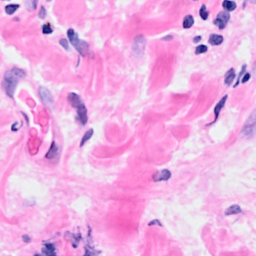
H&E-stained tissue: Breast